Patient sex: M
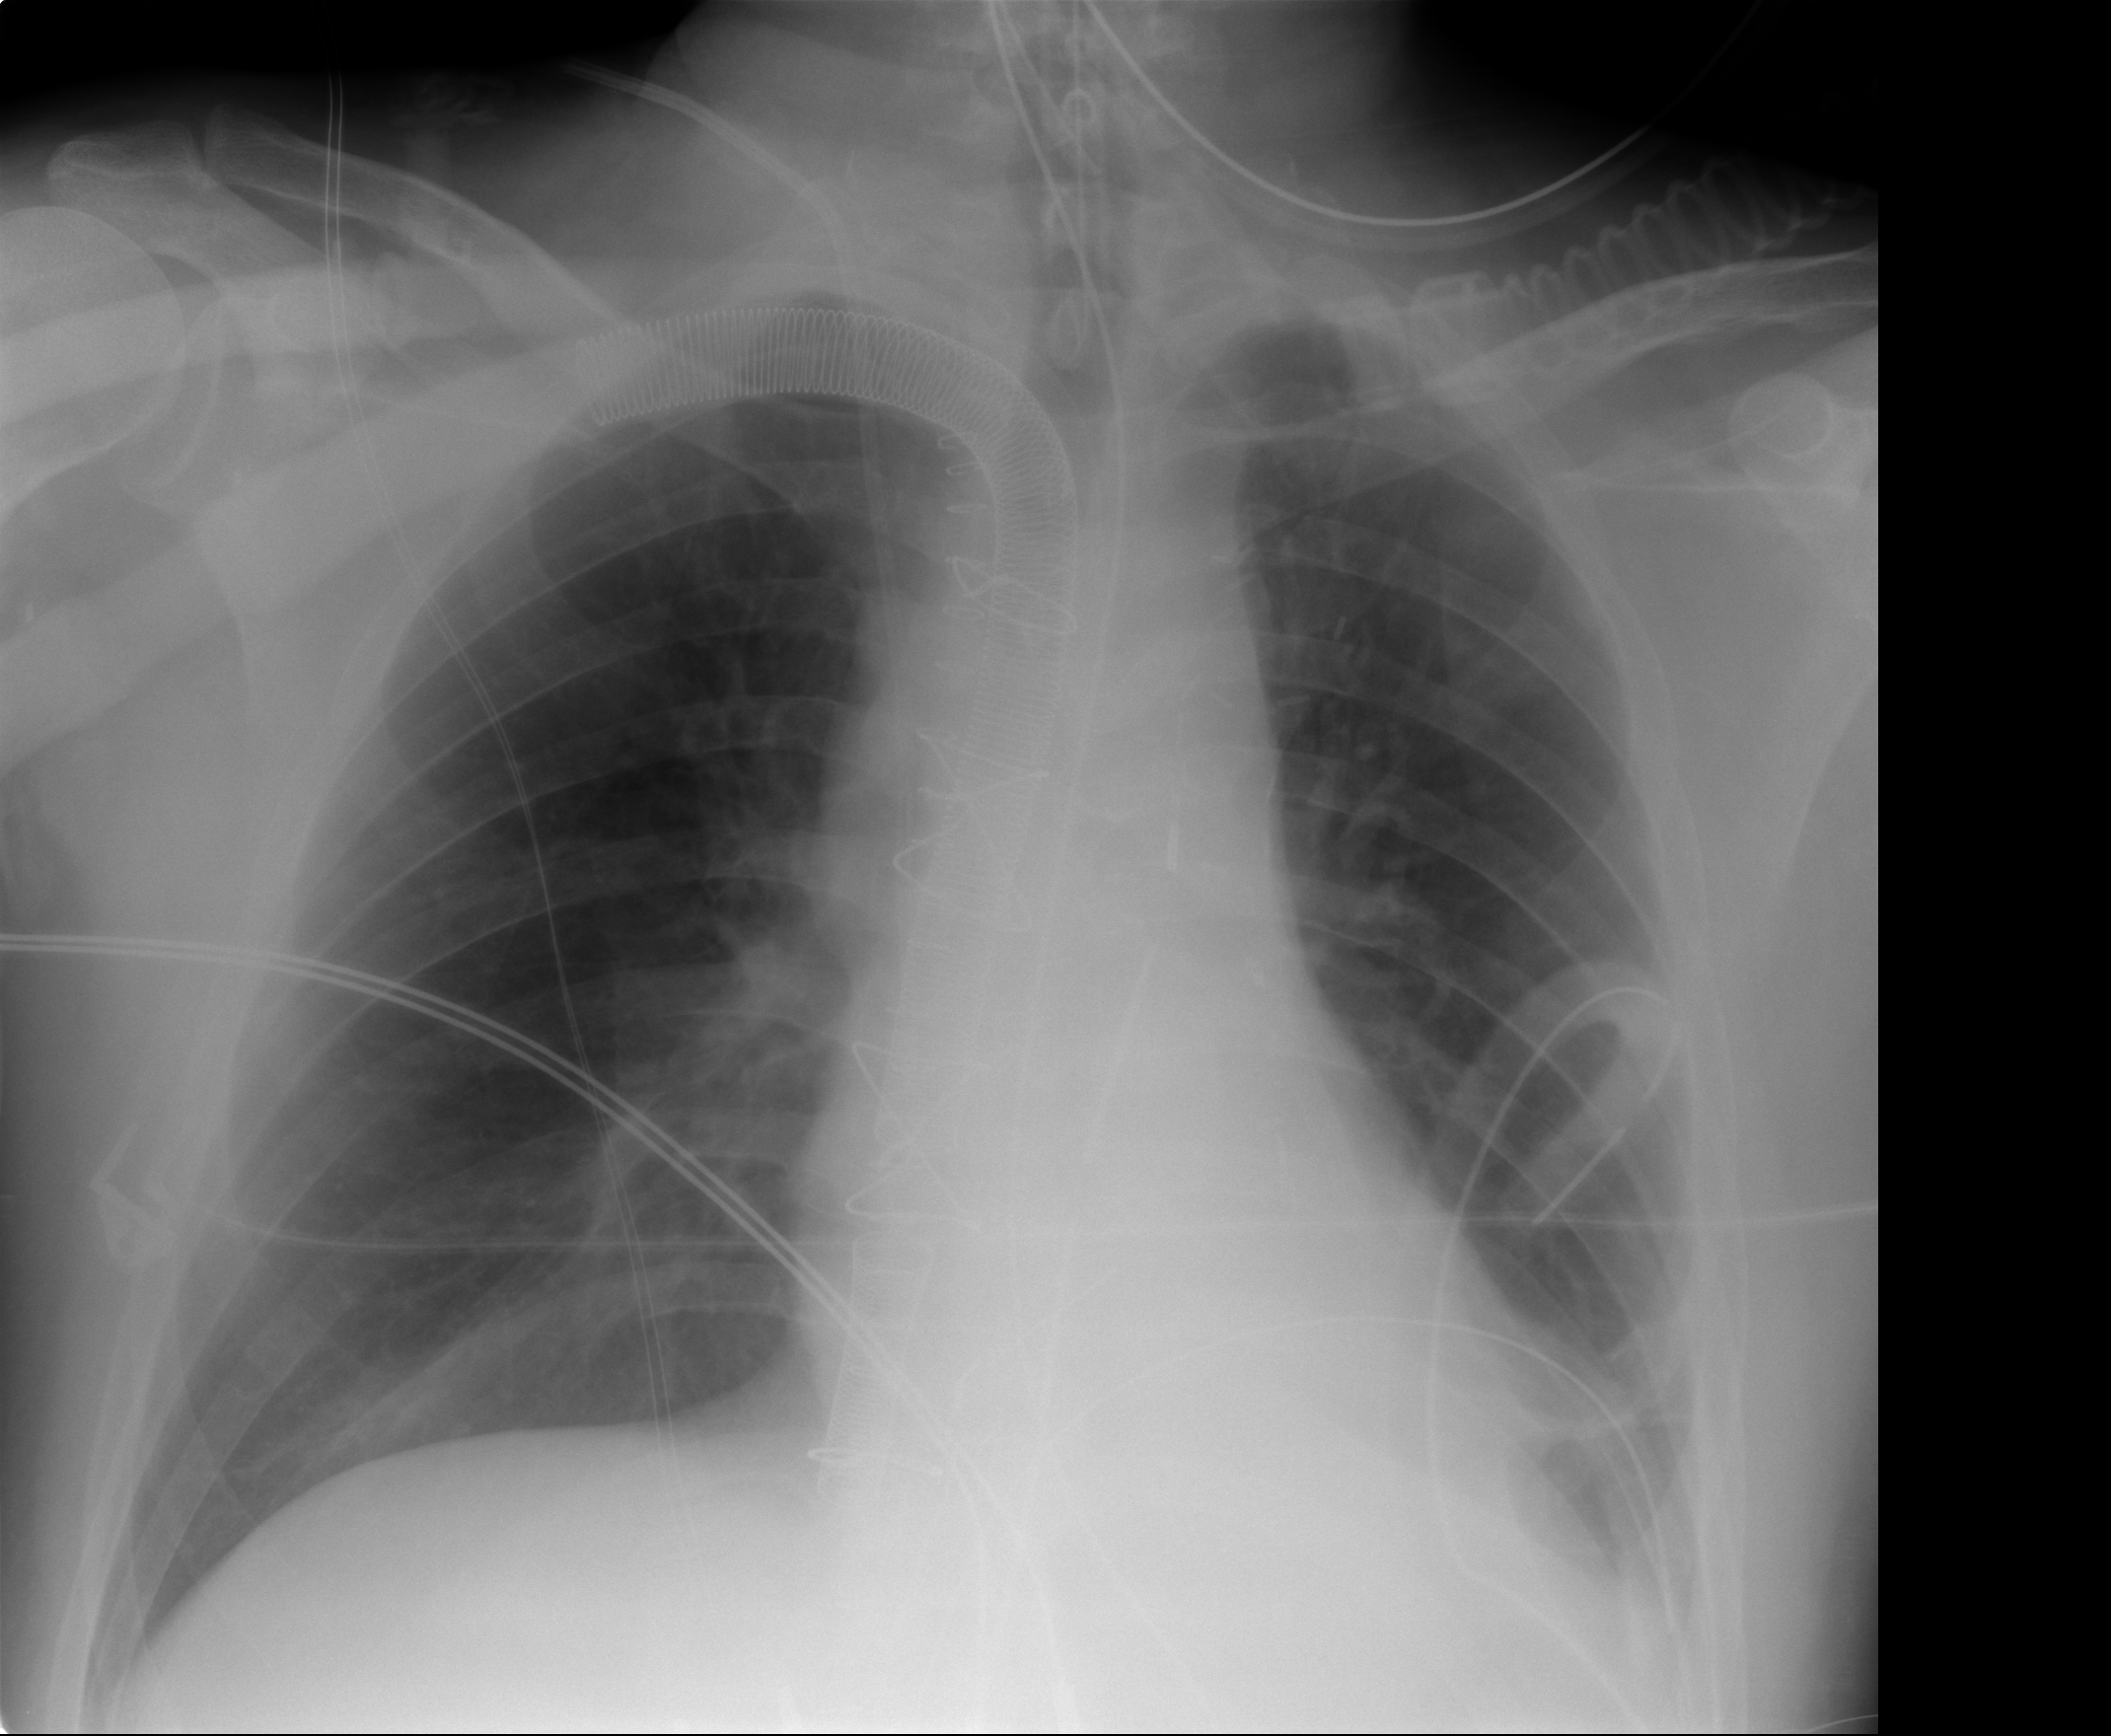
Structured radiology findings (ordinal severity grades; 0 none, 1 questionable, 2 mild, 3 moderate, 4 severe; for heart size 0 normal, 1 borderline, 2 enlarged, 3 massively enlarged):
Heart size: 0
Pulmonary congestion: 0
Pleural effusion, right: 0
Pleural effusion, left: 2
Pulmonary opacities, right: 0
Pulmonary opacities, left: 0
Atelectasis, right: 2
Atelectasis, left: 2